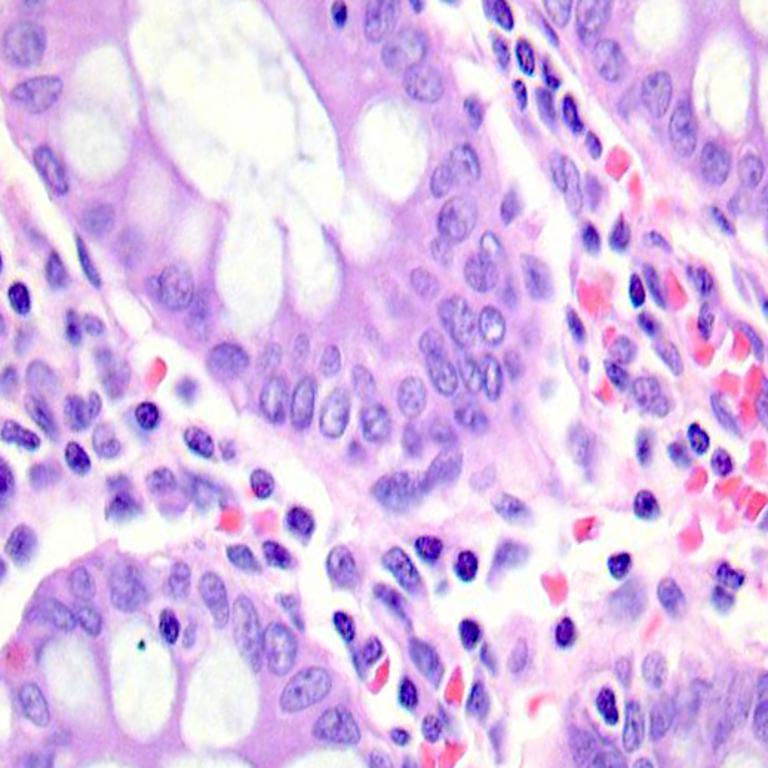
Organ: colon
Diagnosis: benign